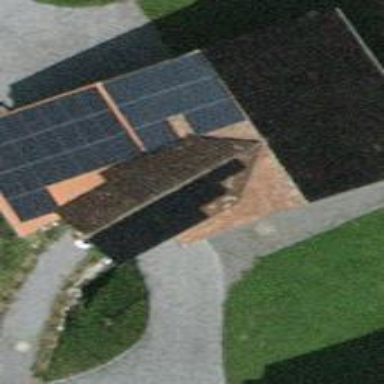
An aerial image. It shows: Rural barn.